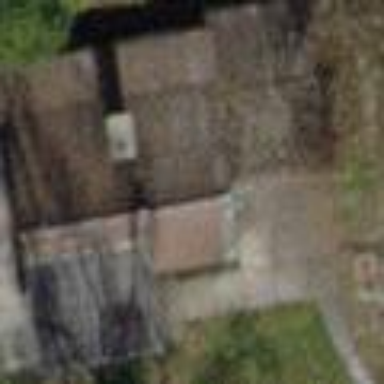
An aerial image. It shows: Detached building.